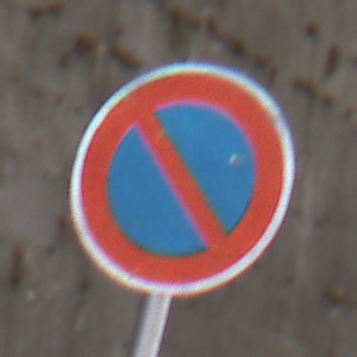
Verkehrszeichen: EingeschraenktesHalteverbot
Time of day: MorningAfternoon
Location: Outdoor (Suburban)
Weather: PartlyCloudy
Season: NotSpecified
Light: Natural